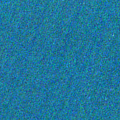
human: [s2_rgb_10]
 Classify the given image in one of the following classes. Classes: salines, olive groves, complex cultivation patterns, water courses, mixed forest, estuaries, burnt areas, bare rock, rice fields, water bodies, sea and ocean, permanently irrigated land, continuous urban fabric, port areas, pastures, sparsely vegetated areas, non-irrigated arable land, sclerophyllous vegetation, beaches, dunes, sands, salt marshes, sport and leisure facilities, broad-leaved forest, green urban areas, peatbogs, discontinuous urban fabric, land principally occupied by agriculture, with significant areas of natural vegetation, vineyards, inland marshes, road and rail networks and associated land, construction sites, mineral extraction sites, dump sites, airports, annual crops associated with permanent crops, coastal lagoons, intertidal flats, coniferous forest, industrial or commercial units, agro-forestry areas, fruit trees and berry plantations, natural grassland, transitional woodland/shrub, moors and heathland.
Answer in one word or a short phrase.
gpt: sea and ocean